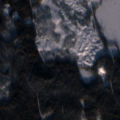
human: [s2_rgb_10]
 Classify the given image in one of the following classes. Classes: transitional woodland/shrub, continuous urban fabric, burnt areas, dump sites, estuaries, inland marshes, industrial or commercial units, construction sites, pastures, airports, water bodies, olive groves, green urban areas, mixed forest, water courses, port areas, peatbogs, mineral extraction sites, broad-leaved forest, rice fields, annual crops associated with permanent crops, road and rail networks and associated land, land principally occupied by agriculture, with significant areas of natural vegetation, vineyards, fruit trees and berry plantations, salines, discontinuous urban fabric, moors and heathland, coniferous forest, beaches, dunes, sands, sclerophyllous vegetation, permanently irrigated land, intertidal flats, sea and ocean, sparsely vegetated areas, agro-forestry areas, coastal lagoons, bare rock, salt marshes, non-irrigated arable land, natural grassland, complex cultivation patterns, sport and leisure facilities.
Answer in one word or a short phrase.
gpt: coniferous forest, transitional woodland/shrub